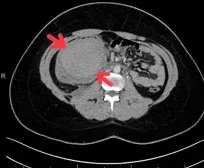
Abdominal contrast-enhanced CT images. (A) Axial view revealed a hyperdense mass in the ascending colon (white arrow).
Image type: radiology (ct)